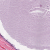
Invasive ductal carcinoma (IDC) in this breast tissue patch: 0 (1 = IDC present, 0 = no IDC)